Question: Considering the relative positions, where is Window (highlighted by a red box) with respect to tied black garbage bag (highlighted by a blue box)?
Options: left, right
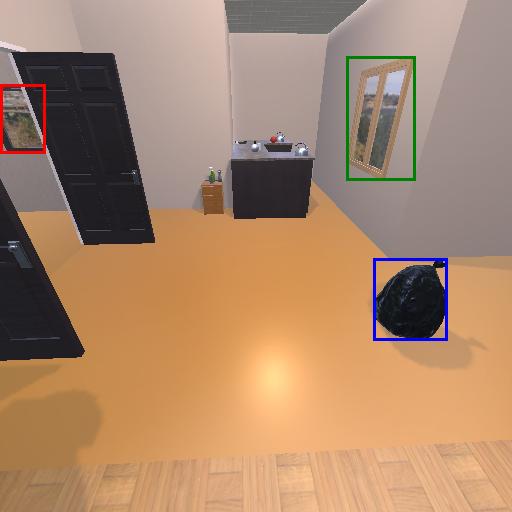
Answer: left